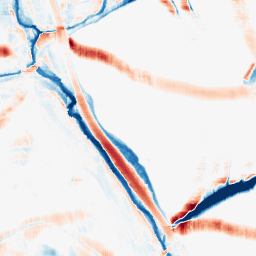
Category: morphological
Decomposition family: morphological_square
Decomposition parameters: operation: average
size: 20
Upsampling method: bicubic
Upsampling parameters: scale: 4
Upsampling scale: 4